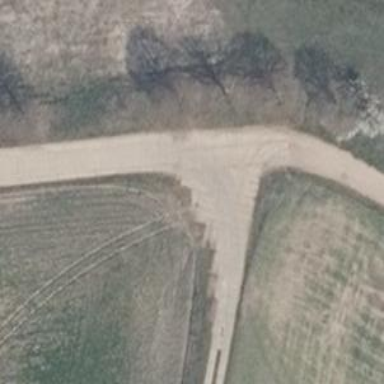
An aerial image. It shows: Service road with concrete surface.